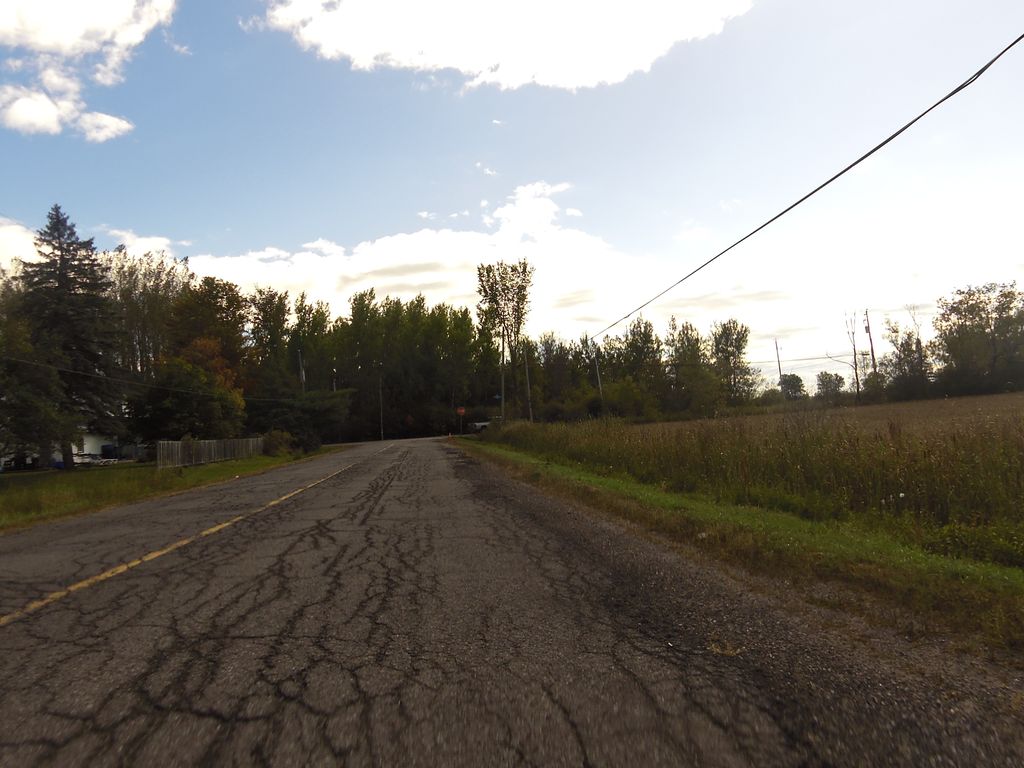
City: ottawa-gatineau